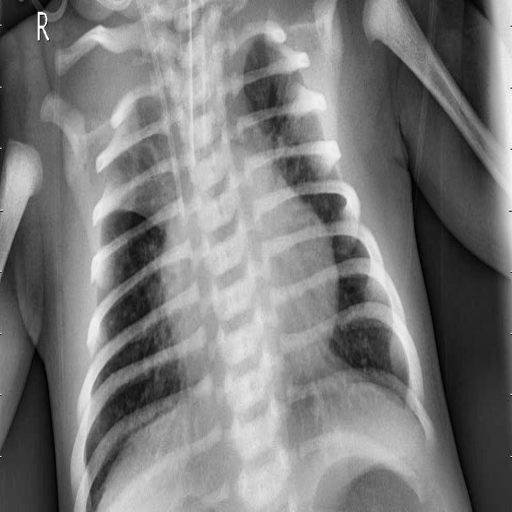
Finding: PNEUMONIA